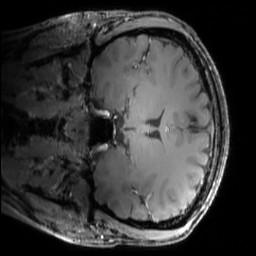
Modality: MP2RAGE
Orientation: coronal
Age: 20
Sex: female
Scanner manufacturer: siemens
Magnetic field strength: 6.98 T
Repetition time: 6 s
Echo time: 0.00283 s